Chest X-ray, PA view. Patient: 52 years old, sex F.
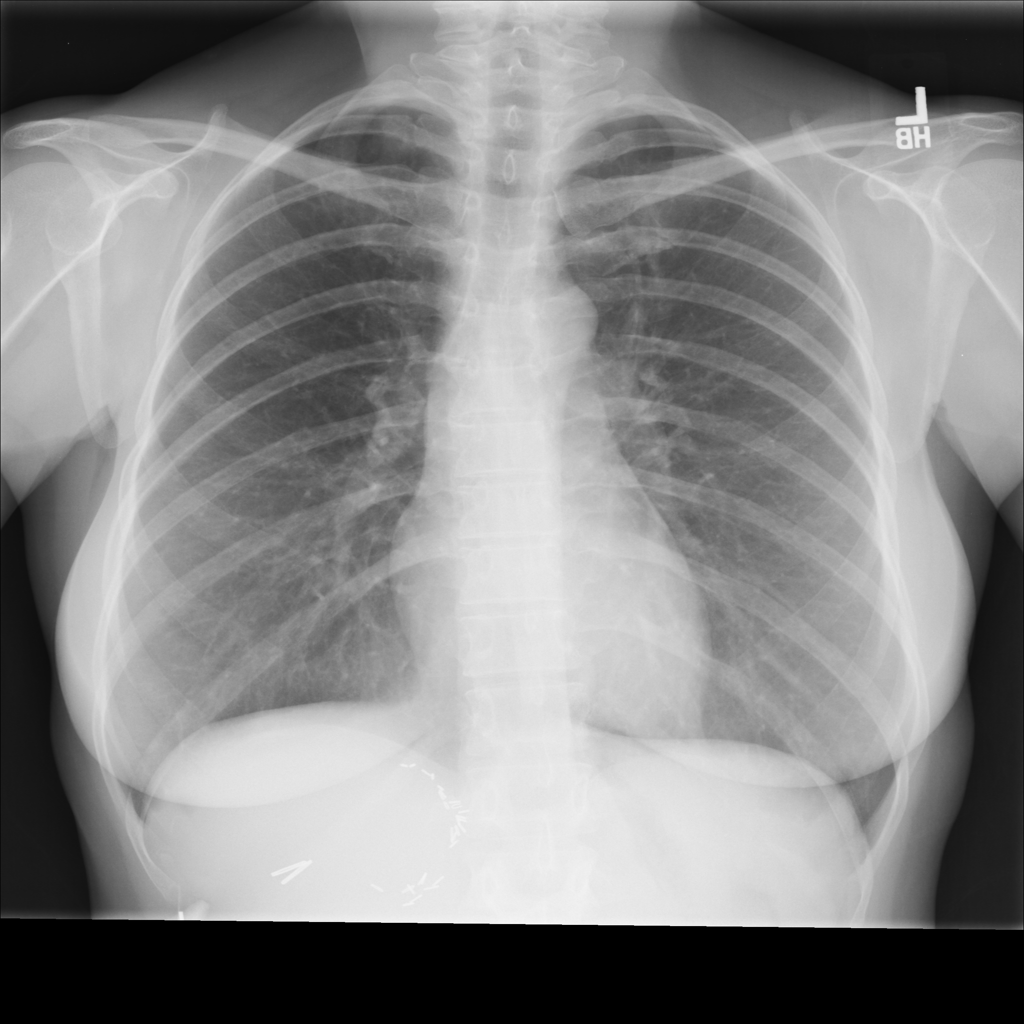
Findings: No Finding